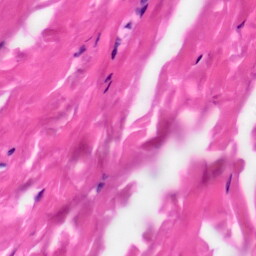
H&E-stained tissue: Skin